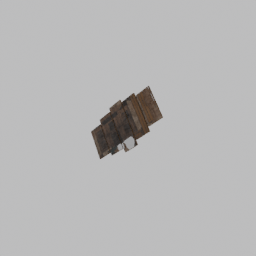
Label: decoration